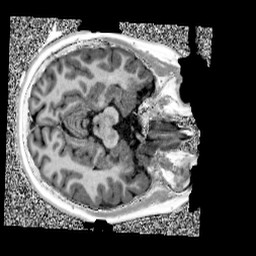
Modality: UNIT1
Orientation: axial
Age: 10
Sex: female
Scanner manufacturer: siemens
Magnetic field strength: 3 T
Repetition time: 4 s
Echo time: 0.00299 s